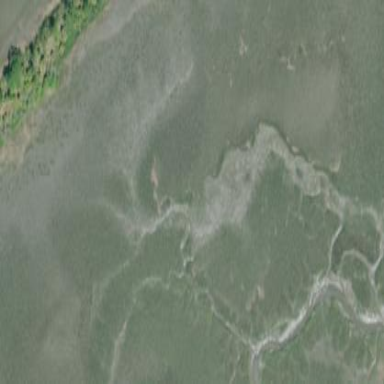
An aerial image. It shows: Saltmarsh wetland area.